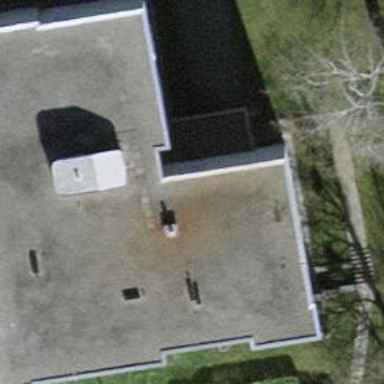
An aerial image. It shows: Apartment building with flat roof.